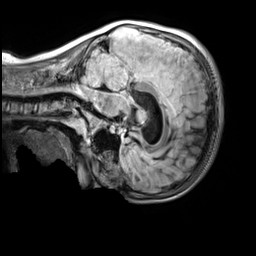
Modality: FLAIR
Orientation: sagittal
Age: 12
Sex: male
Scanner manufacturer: siemens
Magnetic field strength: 3 T
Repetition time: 5 s
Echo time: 0.388 s